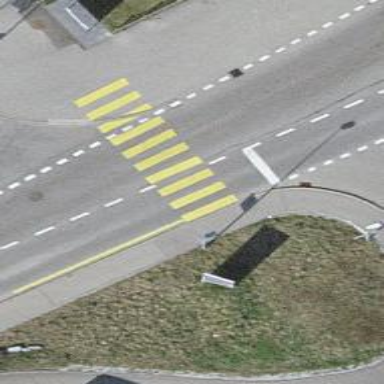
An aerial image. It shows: Uncontrolled zebra crossing on the road.